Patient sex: M
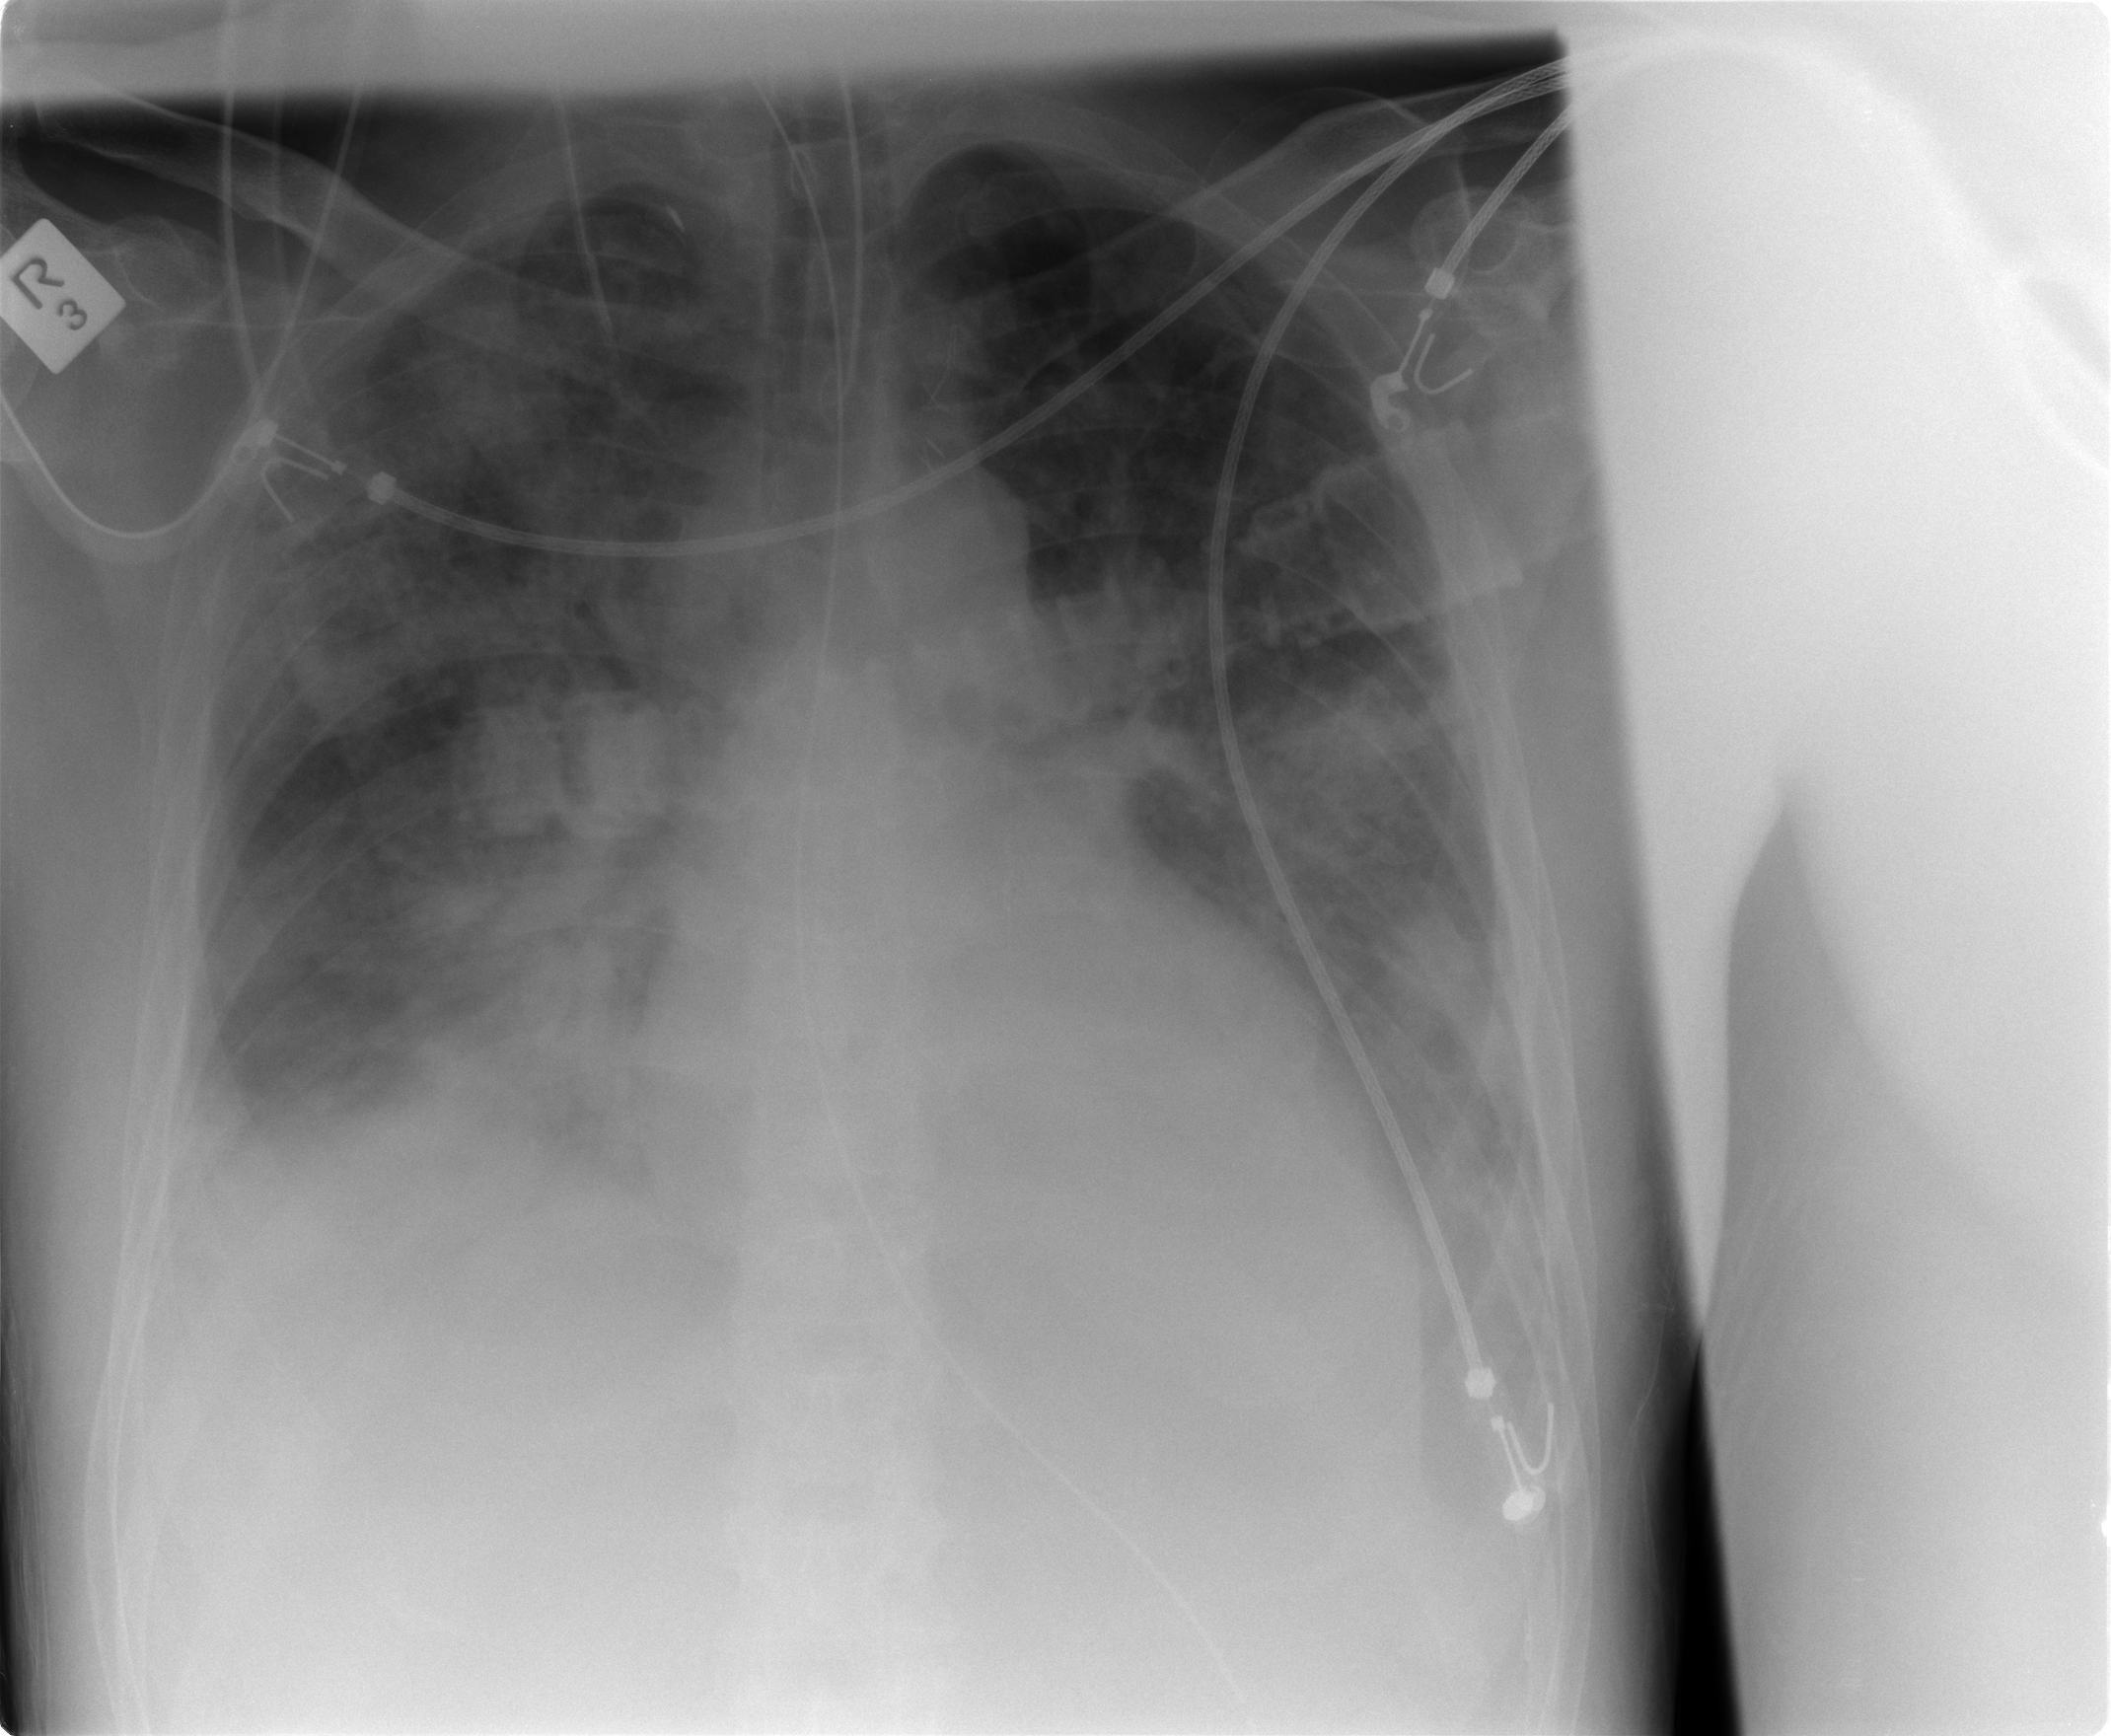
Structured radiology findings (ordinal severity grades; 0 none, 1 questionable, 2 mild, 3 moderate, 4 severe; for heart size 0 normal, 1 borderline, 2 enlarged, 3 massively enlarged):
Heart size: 0
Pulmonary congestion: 2
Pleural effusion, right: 2
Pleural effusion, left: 2
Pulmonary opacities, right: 3
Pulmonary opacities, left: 2
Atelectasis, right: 3
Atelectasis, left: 2